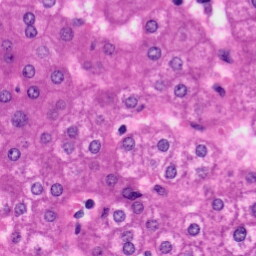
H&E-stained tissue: Liver